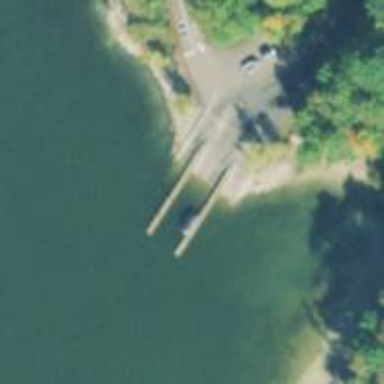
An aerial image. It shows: Slipway on leisure land.